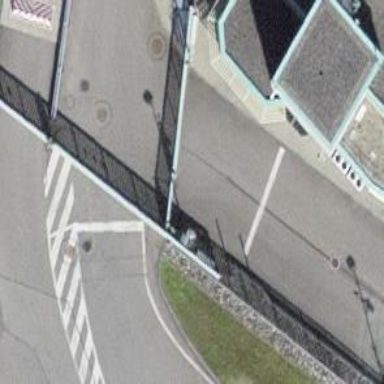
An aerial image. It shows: Gate.